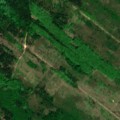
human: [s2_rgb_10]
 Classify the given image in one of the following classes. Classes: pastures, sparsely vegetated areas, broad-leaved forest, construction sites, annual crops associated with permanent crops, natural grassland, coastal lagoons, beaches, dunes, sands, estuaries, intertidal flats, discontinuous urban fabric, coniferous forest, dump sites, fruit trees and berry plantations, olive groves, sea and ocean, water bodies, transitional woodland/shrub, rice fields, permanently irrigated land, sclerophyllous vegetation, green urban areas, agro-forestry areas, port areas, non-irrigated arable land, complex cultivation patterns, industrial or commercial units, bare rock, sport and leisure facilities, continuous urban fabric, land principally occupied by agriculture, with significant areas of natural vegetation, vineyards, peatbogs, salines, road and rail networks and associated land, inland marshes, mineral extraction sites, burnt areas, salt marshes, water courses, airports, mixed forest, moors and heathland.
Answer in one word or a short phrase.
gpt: coniferous forest, mixed forest, transitional woodland/shrub